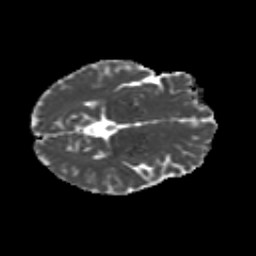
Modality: MD
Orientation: axial
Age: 29
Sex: female
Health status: healthy
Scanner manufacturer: siemens
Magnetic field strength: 3 T
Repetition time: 8.6 s
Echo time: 0.095 s